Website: ulta-beauty
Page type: account-selection
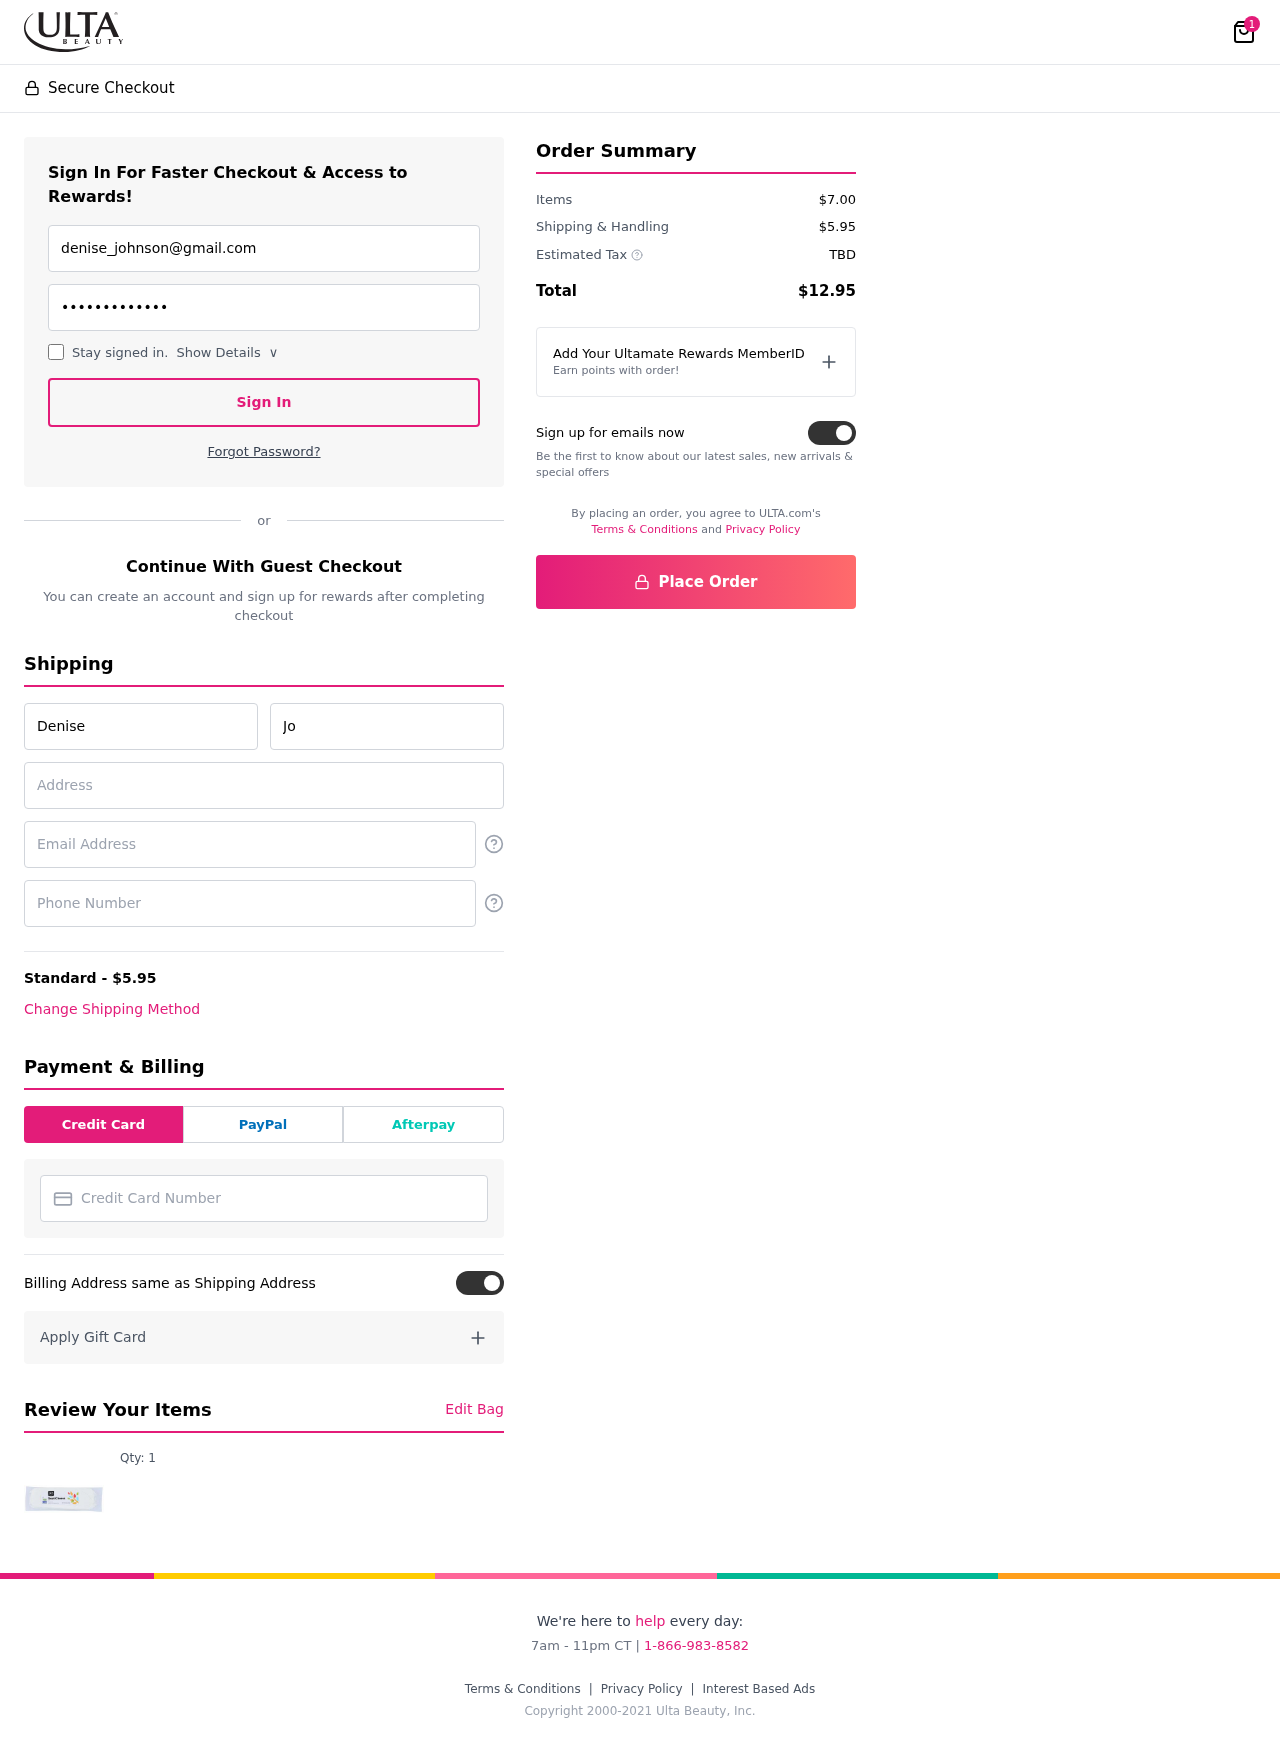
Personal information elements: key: PII_CARD_NUMBER
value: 4716 0076 8941 9127
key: PII_EMAIL
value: denise_johnson@gmail.com
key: PII_EMAIL2
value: denise_johnson@gmail.com
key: PII_FIRSTNAME
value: Denise
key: PII_LASTNAME
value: Johnson
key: PII_PHONE
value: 9647399706
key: PII_STREET
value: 60066 Daniel Row
Product elements: key: PRODUCT1_QUANTITY
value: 1
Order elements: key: ORDER_NUM_ITEMS
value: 1
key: ORDER_SHIPPING_COST
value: $5.95
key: ORDER_SUBTOTAL
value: $7.00
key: ORDER_TAX
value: TBD
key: ORDER_TOTAL
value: $12.95